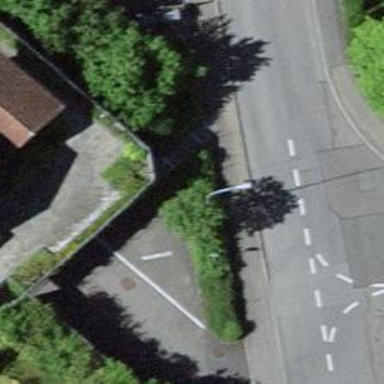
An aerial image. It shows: Sidewalk.